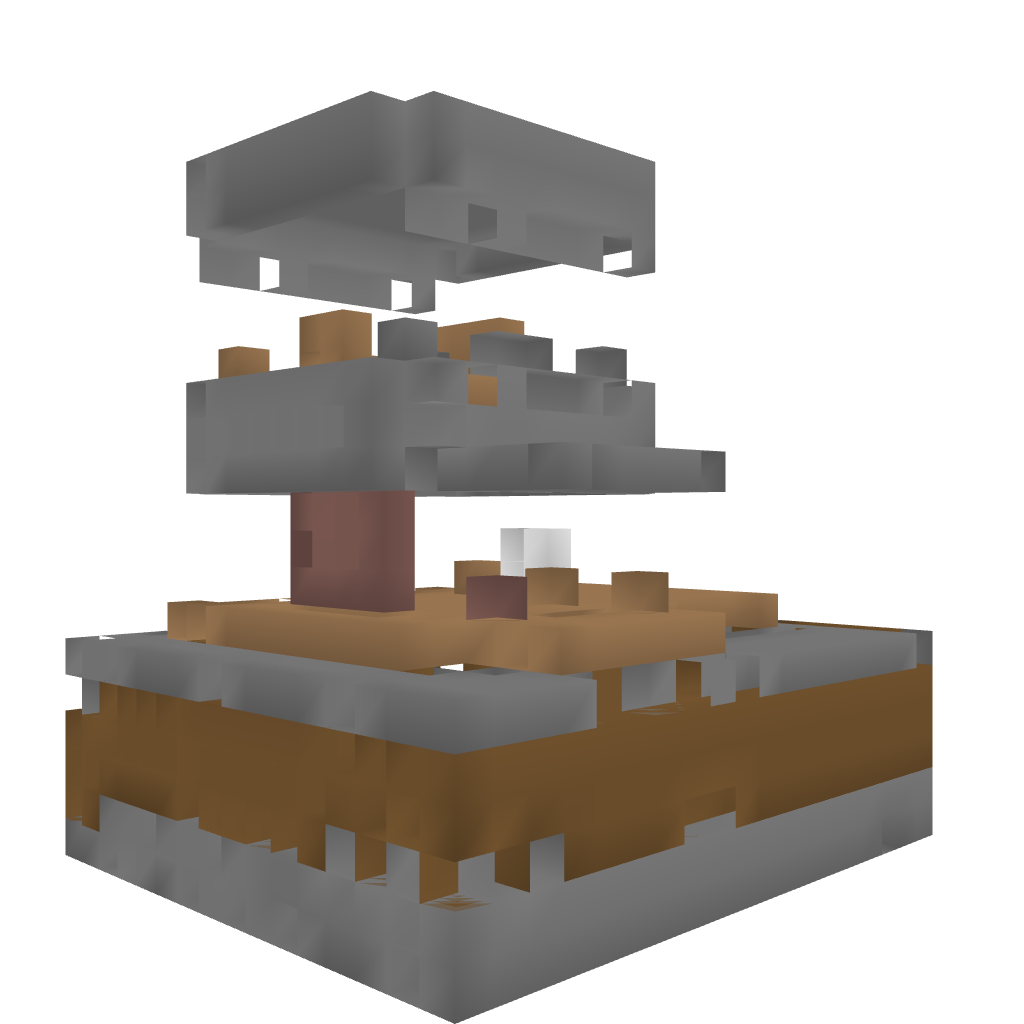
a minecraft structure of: Simple Modern Home bad low quality